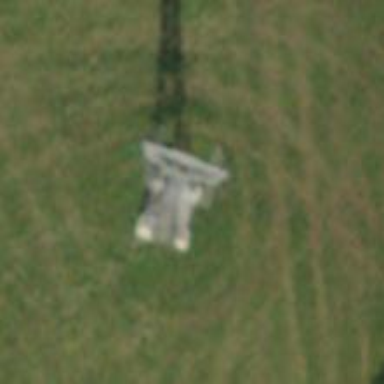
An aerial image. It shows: Pylon used for aerialway.